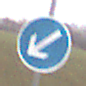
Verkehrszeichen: VorgeschriebeneVorbeifahrtLinks
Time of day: Midday
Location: Outdoor (RoadRail)
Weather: Overcast
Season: NotSpecified
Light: Natural